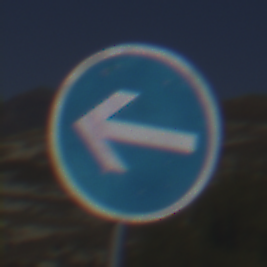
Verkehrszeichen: VorgeschriebeneFahrtrichtungHierLinks
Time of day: Midday
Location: Outdoor (Nature)
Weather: Clear
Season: NotSpecified
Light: Natural